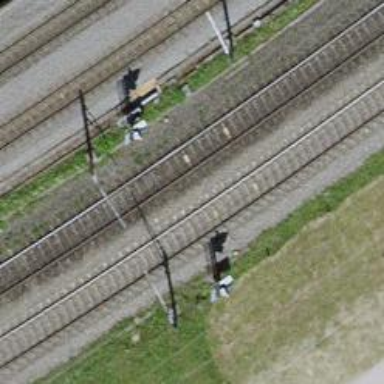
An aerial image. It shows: Railway signal.